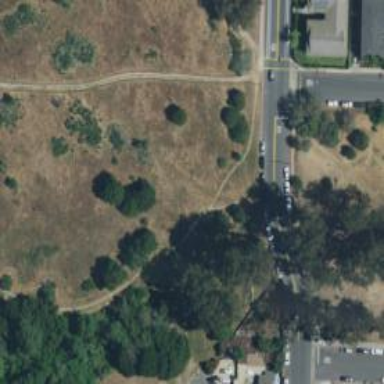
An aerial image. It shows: Path.